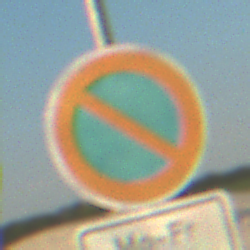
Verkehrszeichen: EingeschraenktesHalteverbot
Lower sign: ZeitangabenMitBeschraenkungAufWochentage2
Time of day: SunriseSunset
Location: Outdoor (Beach)
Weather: Clear
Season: NotSpecified
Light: Natural